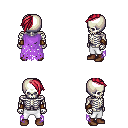
a pixel art fantasy rpg character, male body template, skeleton, maroon tattered cape, white pants, ruby red long mohawk hairstyle, cloth bracers, brown shoes, four views (front, back, left, right), 2x2 character sprite sheet, small pixel art, hard edges, no anti-aliasing